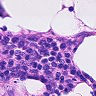
Metastatic tissue present: no